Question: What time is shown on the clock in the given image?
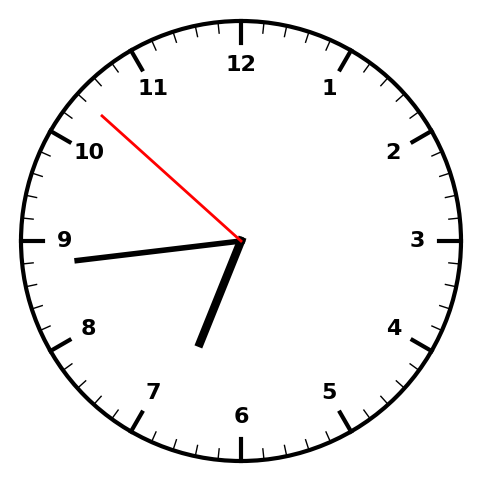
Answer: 06:43:52